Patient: sex M, age 76
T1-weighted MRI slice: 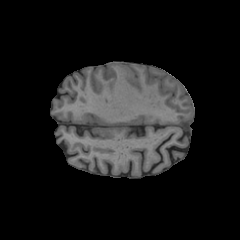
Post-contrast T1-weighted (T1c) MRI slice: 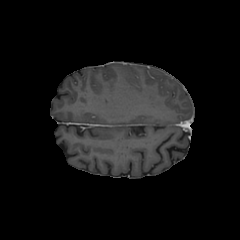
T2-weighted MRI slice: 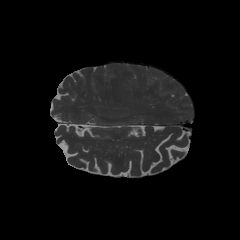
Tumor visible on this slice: no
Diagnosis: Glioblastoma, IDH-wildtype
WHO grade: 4